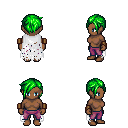
a pixel art fantasy rpg character, female body template, human, dark skin, white tattered cape, magenta pants, green pixie cut hairstyle, leather bracers, four views (front, back, left, right), 2x2 character sprite sheet, small pixel art, hard edges, no anti-aliasing